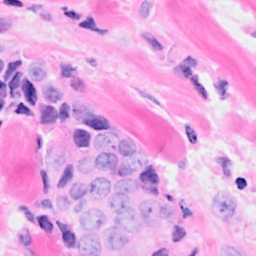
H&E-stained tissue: Breast